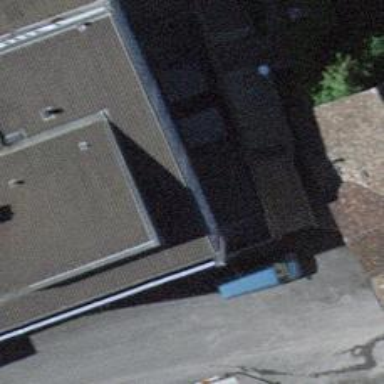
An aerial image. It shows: Restaurant.